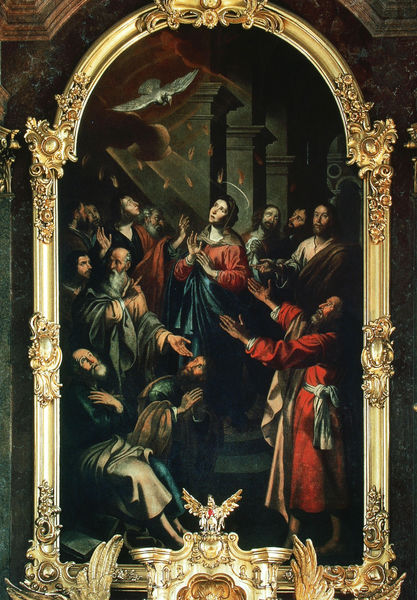
Titel: Die Ausgießung des Hl. Geistes
Künstler: Ulrich Loth
Standort: München
Institution: Pfarrkirche Hl. Geist
Schlagwörter: adler, blau, blätter, dunkel, feuer, flügel, gemälde, gott, hand, mann, schatten, umhang, vogel, weiß, frauen, grün, menschen, ocker, sitzen, bewegung, blumen, braun, bunt, fenster, finger, frau, hell, hintergrund, holz, kleider, licht, männer, pfeiler, raum, schwarz, säule, säulen, türkis, dach, gebäude, gürtel, rot, beige, ornament, bart, bärte, architektur, arm, arme, barock, blicke, falten, mensch, rahmen, stein, taube, bild, gesten, goldrahmen, hände, innenraum, öl, vögel, kirche, figur, gewand, gold, interieur, mantel, gewänder, mutter, personen, vater, person, renaissance, fliegen, engel, ranken, relief, schiff, bilderrahmen, bogen, schürzen, figuren, rundbogen, treppe, glatze, floral, verzierung, wandgemälde, stuck, stufen, zeigen, nische, religion, flammen, schweben, tauben, barfuß, jungfrau, dynamik, erkenntnis, mäntel, beten, gebet, altar, kapitelle, wappen, heiligenschein, nimbus, jesus, flehen, betende, erscheinung, heiliger, zentrum, lokalfarben, heilige, empfangen, golden, erleuchtung, jünger, heilig, maria, anbetung, gloriole, zungen, altarbild, bitten, verkündigung, vollbärte, geist, manieriert, gottesmutter, stützpfeiler, tabernakel, apostel, pfingsten, heiliger geist, aufschauen, lukas, muttergottes, pfingstwunder, feuerzungen, empfängnis, sacra conversatione, hochschauen, hl. geist, sprachen, anflug, bewegungsspuren, stuckrahmen, einfliegen, händefalten, vollbarte, feuerzunge, herabkommen, goldrahmung, volge